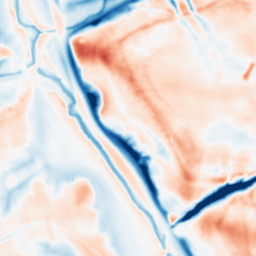
Category: multiscale
Decomposition family: dog_multiscale
Decomposition parameters: sigma_ratio: 1.6
n_scales: 5
base_sigma: 1
Upsampling method: linear_exact
Upsampling parameters: scale: 8
Upsampling scale: 8